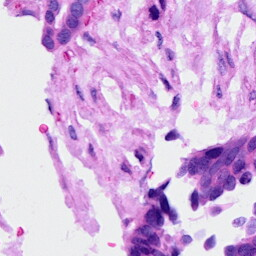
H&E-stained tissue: Ovarian